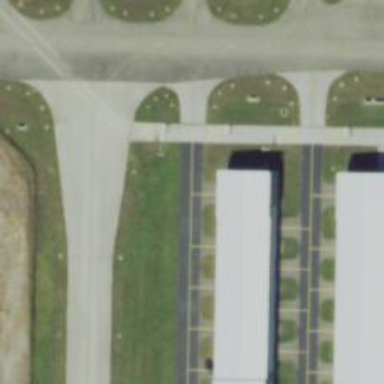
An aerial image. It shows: View of taxiway at the airport.